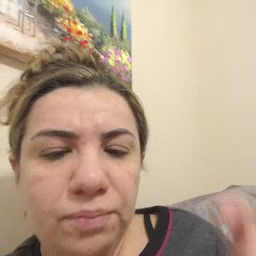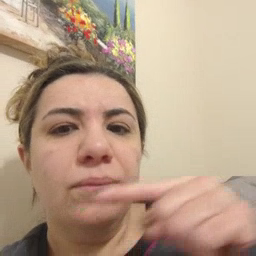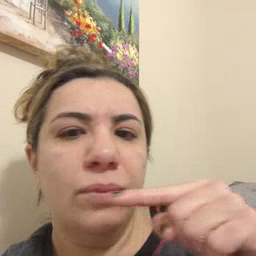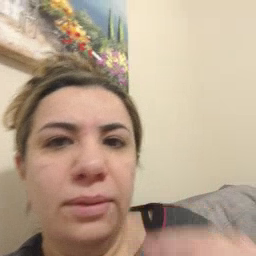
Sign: toothbrush